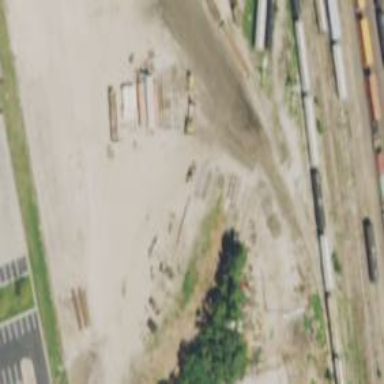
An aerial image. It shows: Unused railway yard.